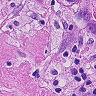
Metastatic tissue present: yes